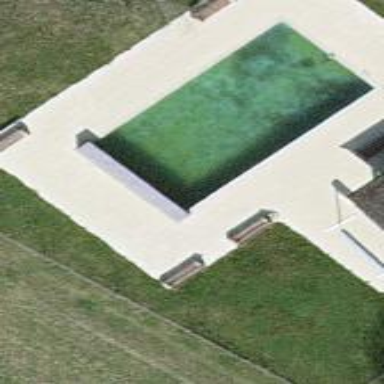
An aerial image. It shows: Swimming pool located in leisure land.